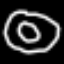
Label: donut